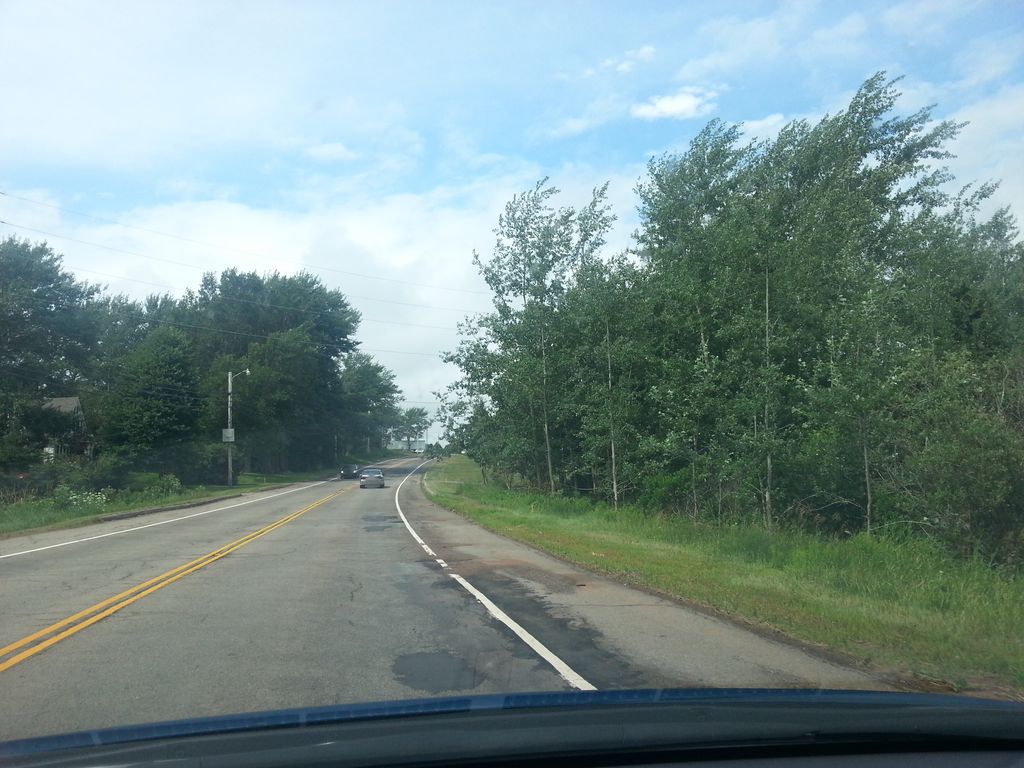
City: charlottetown